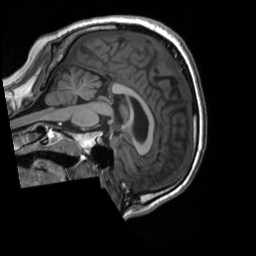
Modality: T1w
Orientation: sagittal
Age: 30
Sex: male
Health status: ill
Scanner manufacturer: siemens
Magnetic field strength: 3 T
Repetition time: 2.3 s
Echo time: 0.00201 s